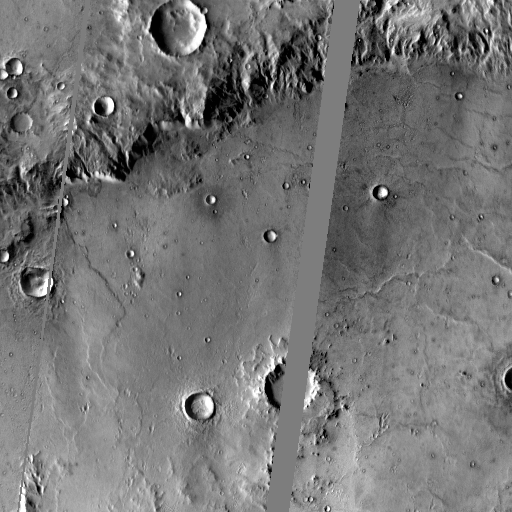
Crater classes present: Background, Other, Layered, Secondary